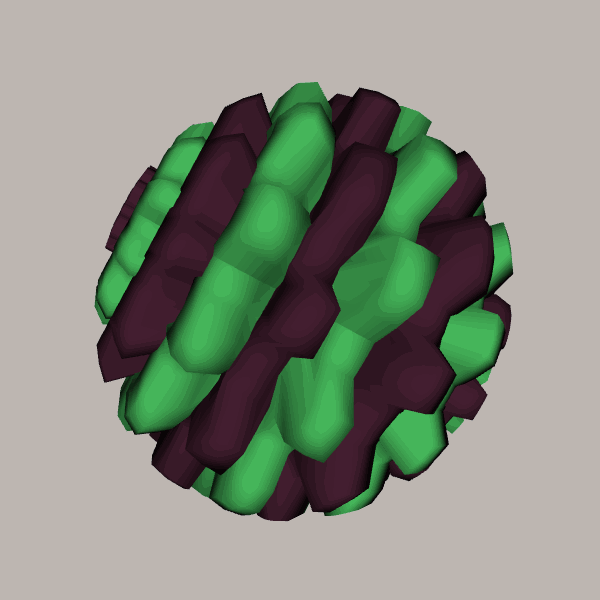
Background: light